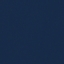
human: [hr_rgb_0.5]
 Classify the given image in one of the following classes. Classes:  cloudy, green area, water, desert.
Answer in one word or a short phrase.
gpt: water